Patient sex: M
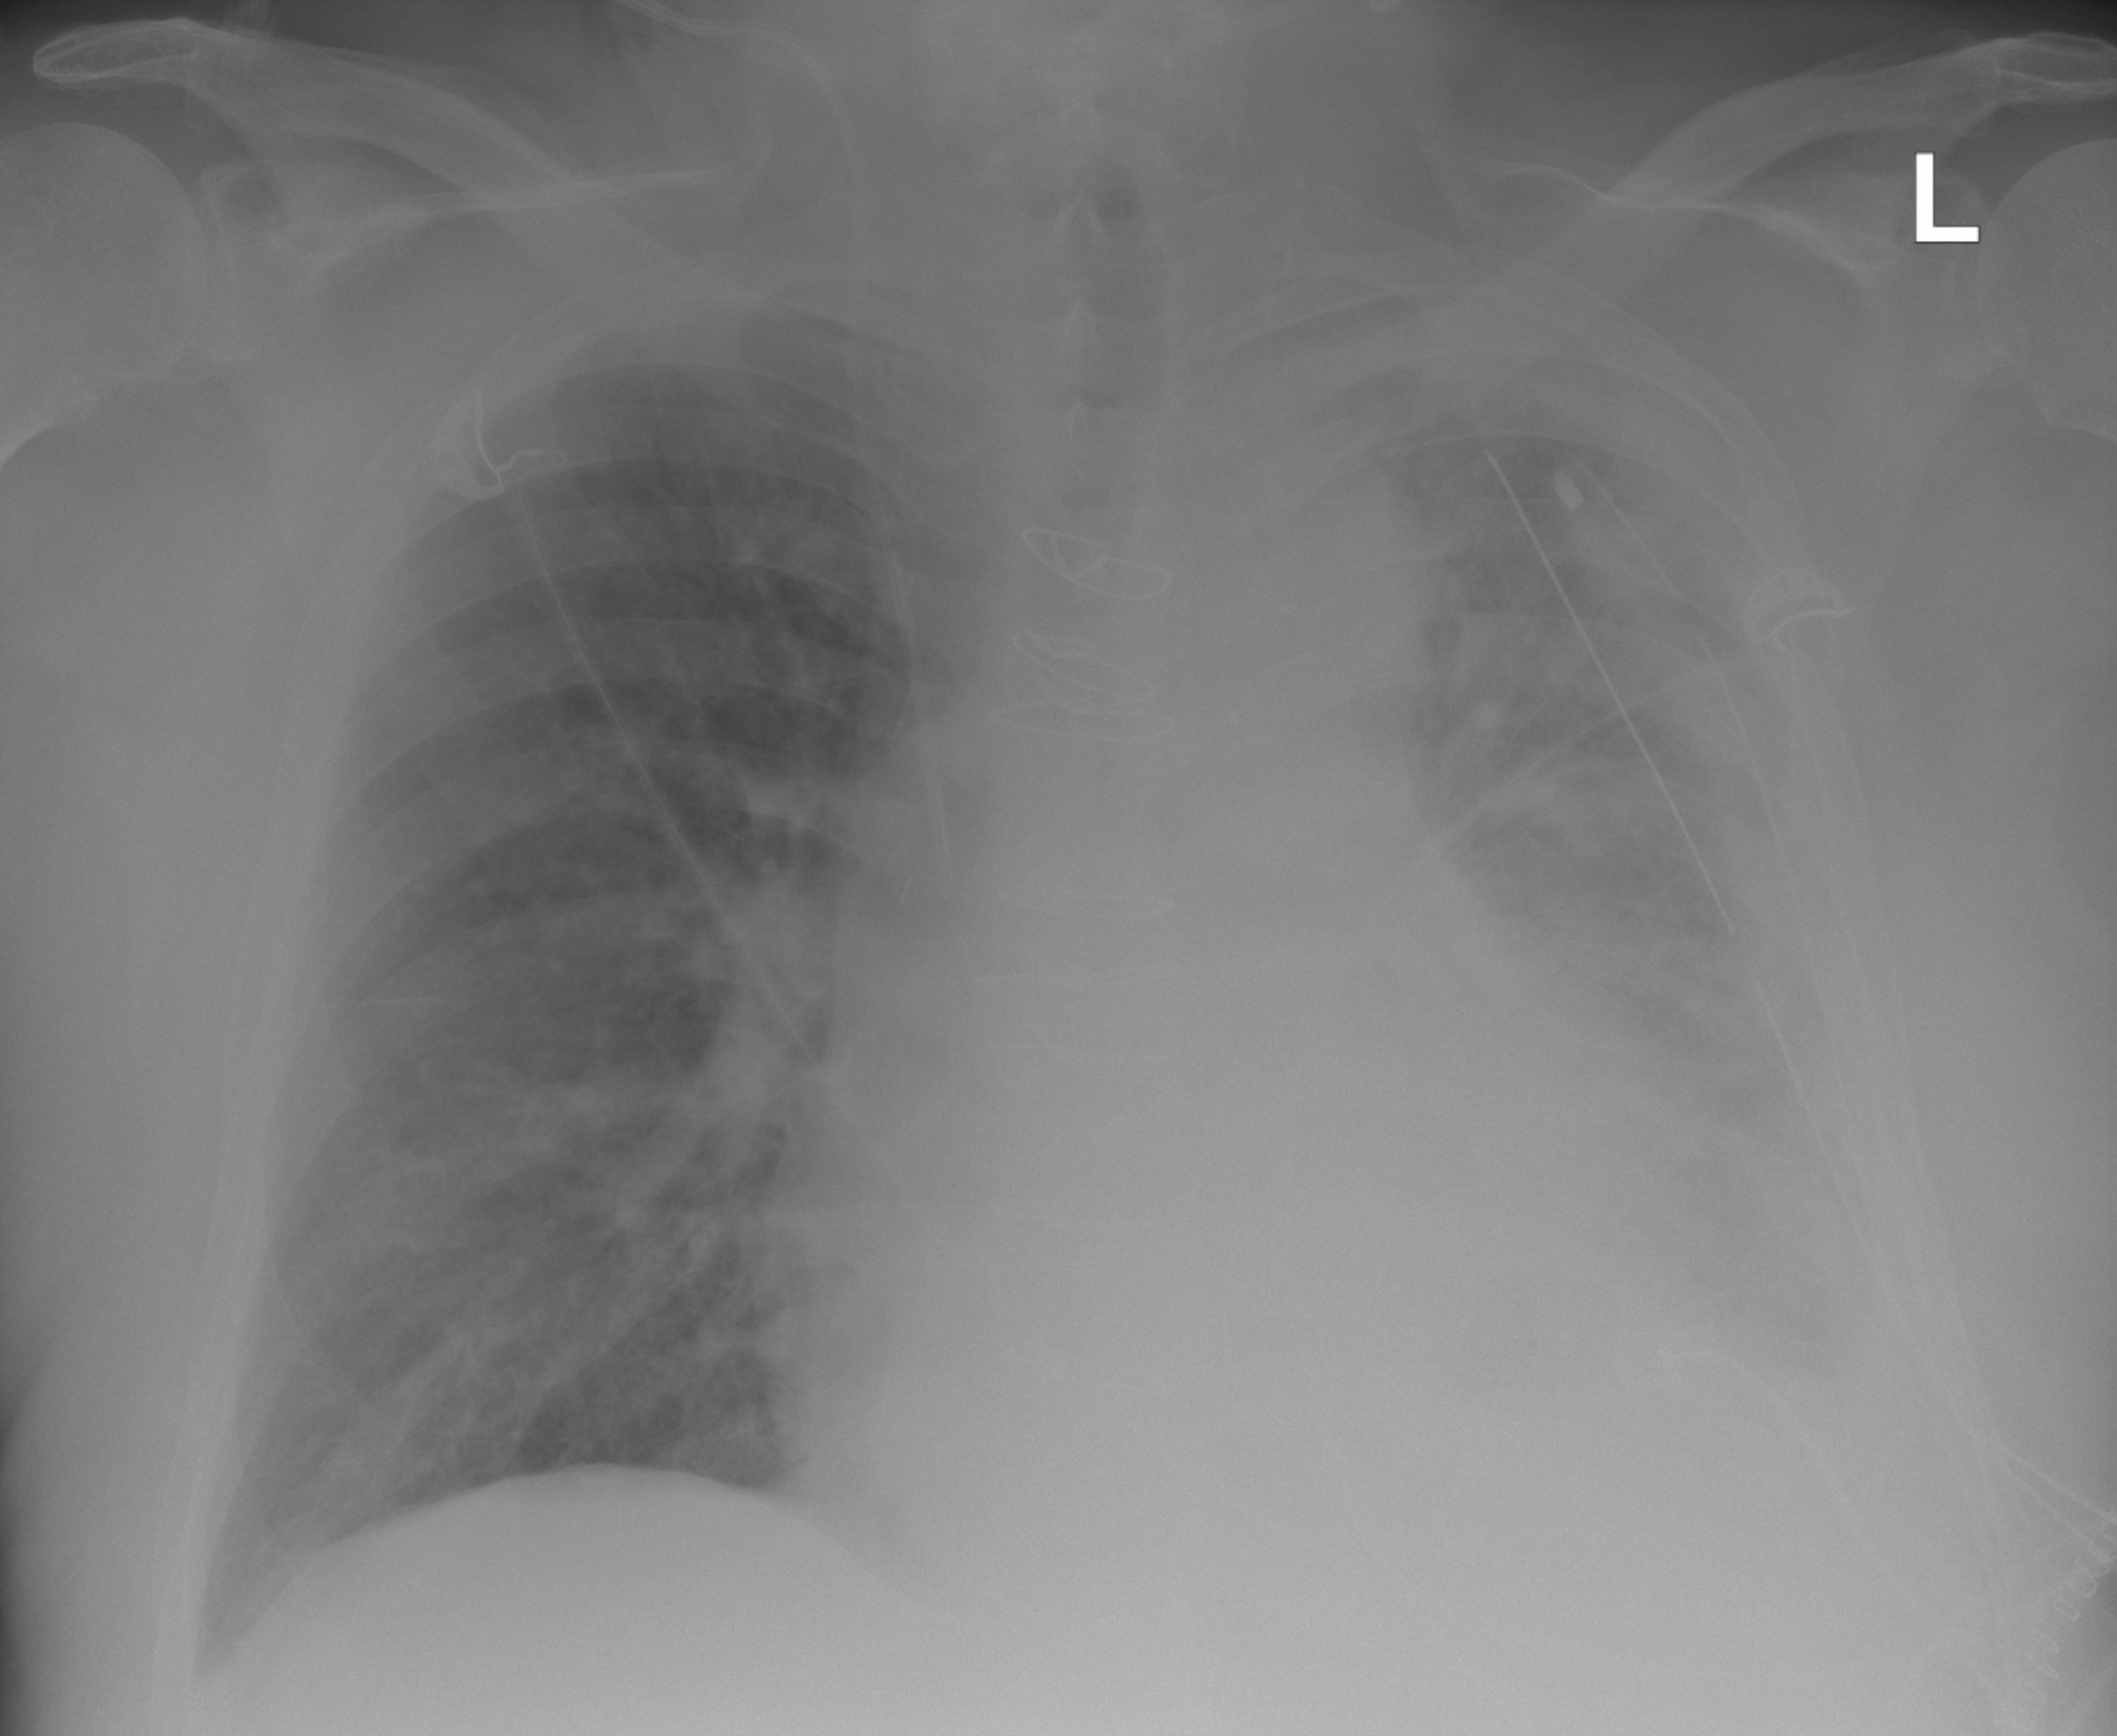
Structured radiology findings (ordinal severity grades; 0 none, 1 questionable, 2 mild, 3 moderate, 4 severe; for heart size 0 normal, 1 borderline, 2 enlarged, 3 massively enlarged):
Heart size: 2
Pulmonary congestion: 3
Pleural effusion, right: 0
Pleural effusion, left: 3
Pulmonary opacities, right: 2
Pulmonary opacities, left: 3
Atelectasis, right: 2
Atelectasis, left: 3